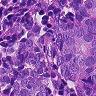
Metastatic tissue present: yes